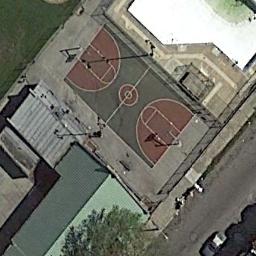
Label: basketball_court